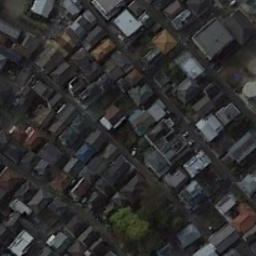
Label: dense_residential